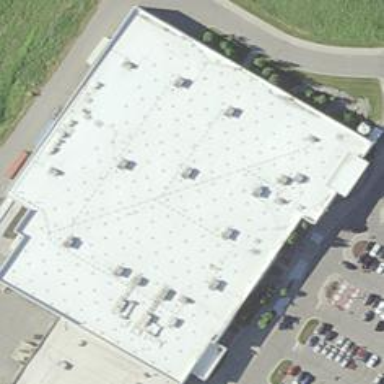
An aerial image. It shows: Department store building.